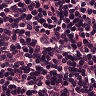
Metastatic tissue present: no